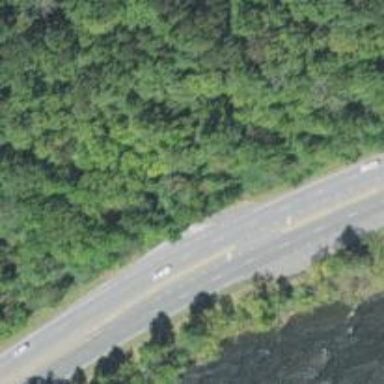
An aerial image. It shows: Trunk link highway.